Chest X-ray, AP view. Patient: 19 years old, sex M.
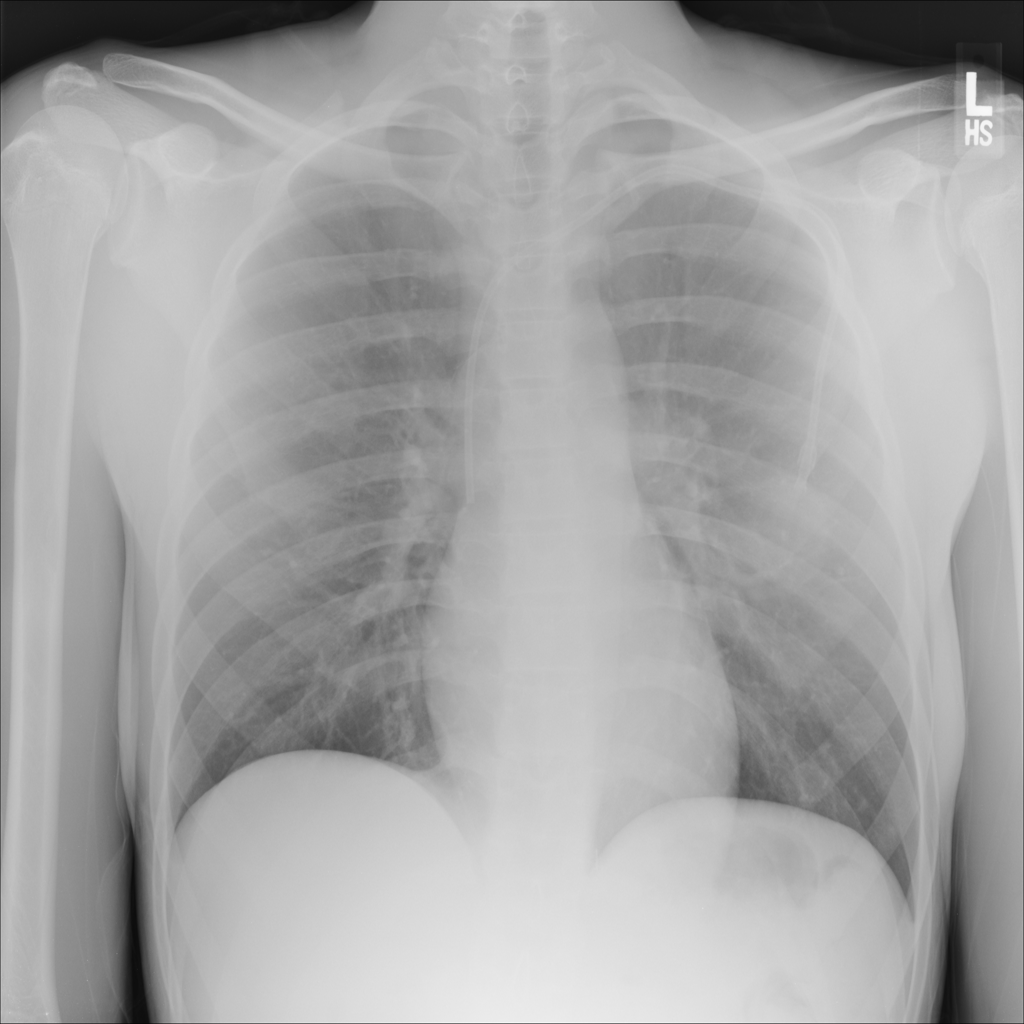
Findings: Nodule